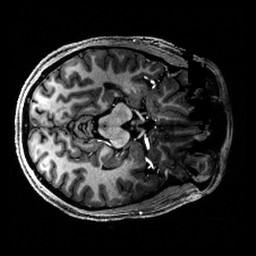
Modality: T1w
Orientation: axial
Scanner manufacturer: siemens
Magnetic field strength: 6.98 T
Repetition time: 5 s
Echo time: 0.00343 s